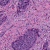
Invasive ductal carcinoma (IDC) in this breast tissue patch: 1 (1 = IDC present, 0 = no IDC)